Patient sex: M
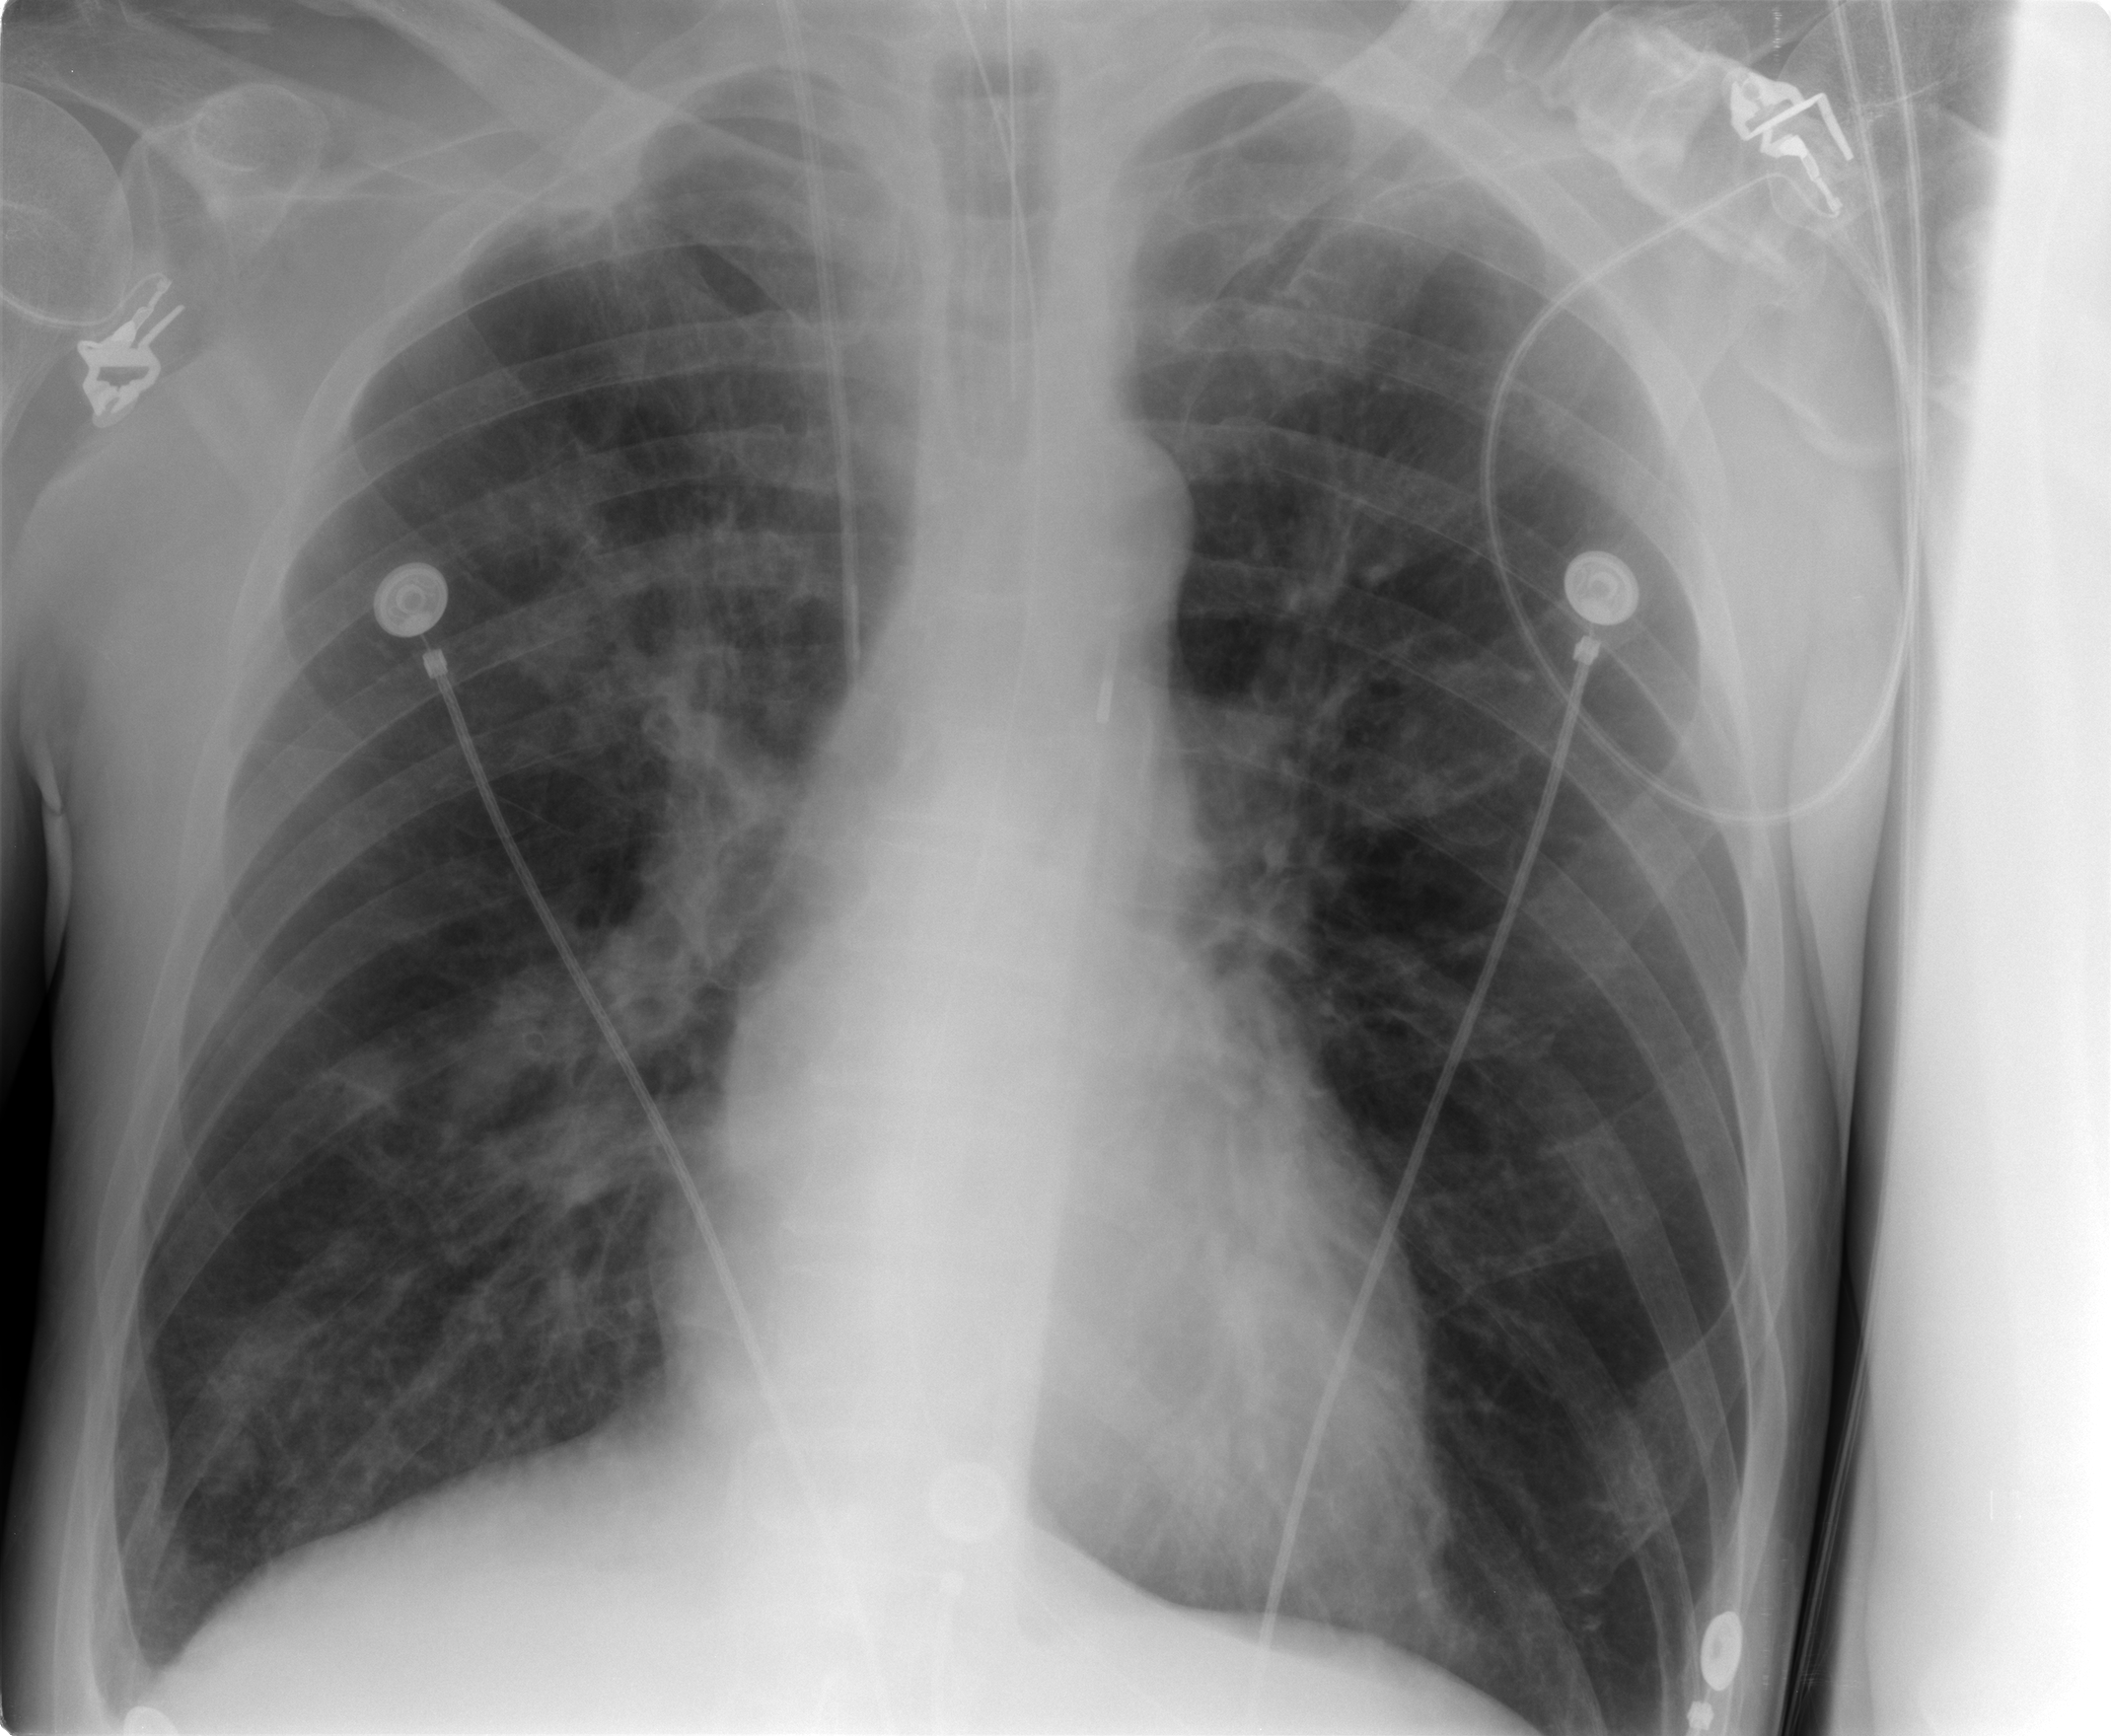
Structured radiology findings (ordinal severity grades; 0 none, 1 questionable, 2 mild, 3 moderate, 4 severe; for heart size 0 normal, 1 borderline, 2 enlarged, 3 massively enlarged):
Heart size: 0
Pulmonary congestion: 1
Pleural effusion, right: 0
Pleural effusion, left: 0
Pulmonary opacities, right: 0
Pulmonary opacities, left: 0
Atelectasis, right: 2
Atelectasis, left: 0